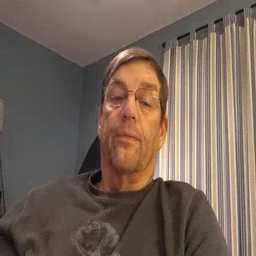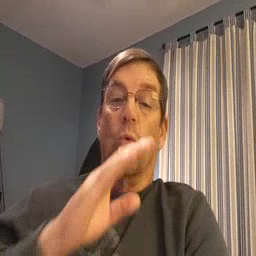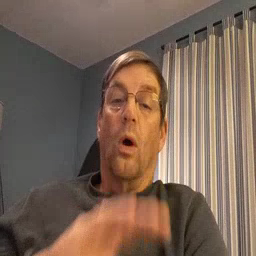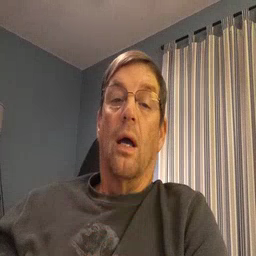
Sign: quiet